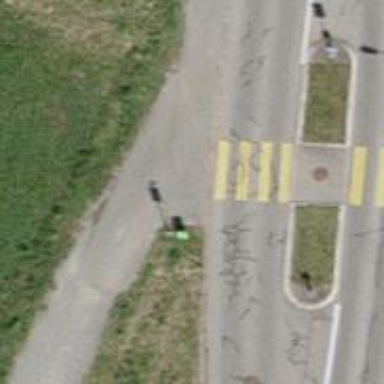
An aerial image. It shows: Marked footway crossing with asphalt surface and crossing island.